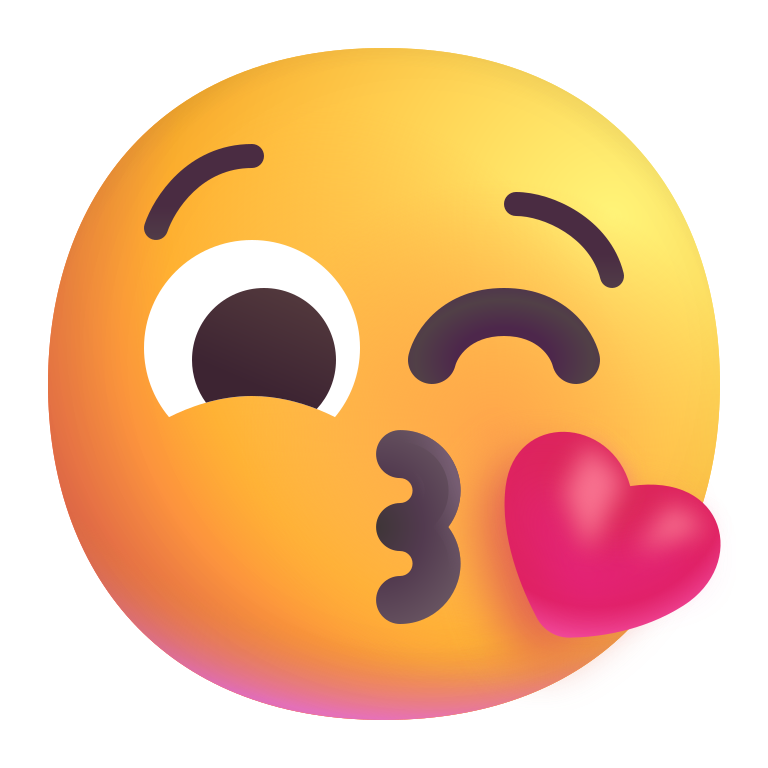
face blowing a kiss color